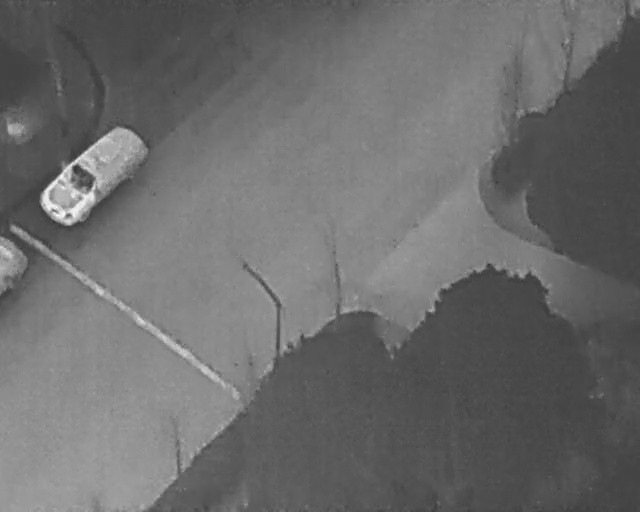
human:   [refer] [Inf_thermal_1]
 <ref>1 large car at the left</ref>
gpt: <box>[[4, 29, 23, 38, 46]]</box>